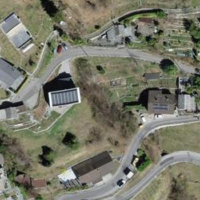
EUNIS habitat code: 54
Species observed at this site:
Clematis vitalba